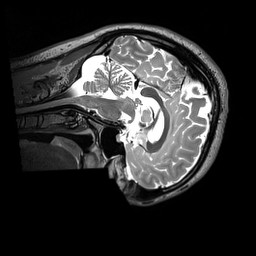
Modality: T2w
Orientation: sagittal
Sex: male
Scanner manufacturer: siemens
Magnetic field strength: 3 T
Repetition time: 3.2 s
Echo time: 0.409 s